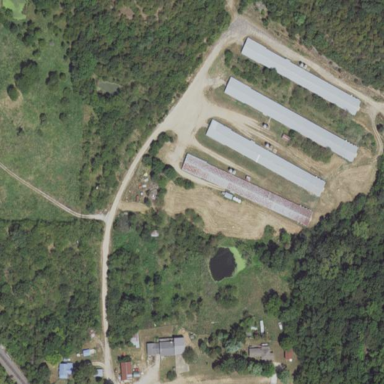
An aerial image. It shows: Chicken farm located on farmland.